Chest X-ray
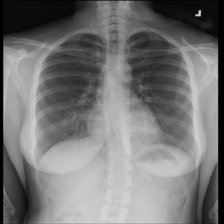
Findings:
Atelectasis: negative
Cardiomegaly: negative
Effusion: negative
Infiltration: positive
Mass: negative
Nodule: negative
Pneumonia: negative
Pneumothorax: negative
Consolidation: negative
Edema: negative
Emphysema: negative
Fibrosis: negative
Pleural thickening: negative
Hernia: negative